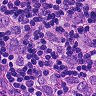
Metastatic tissue present: yes